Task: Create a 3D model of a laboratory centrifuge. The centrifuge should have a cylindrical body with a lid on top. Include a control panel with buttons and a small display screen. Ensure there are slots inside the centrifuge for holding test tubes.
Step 269:
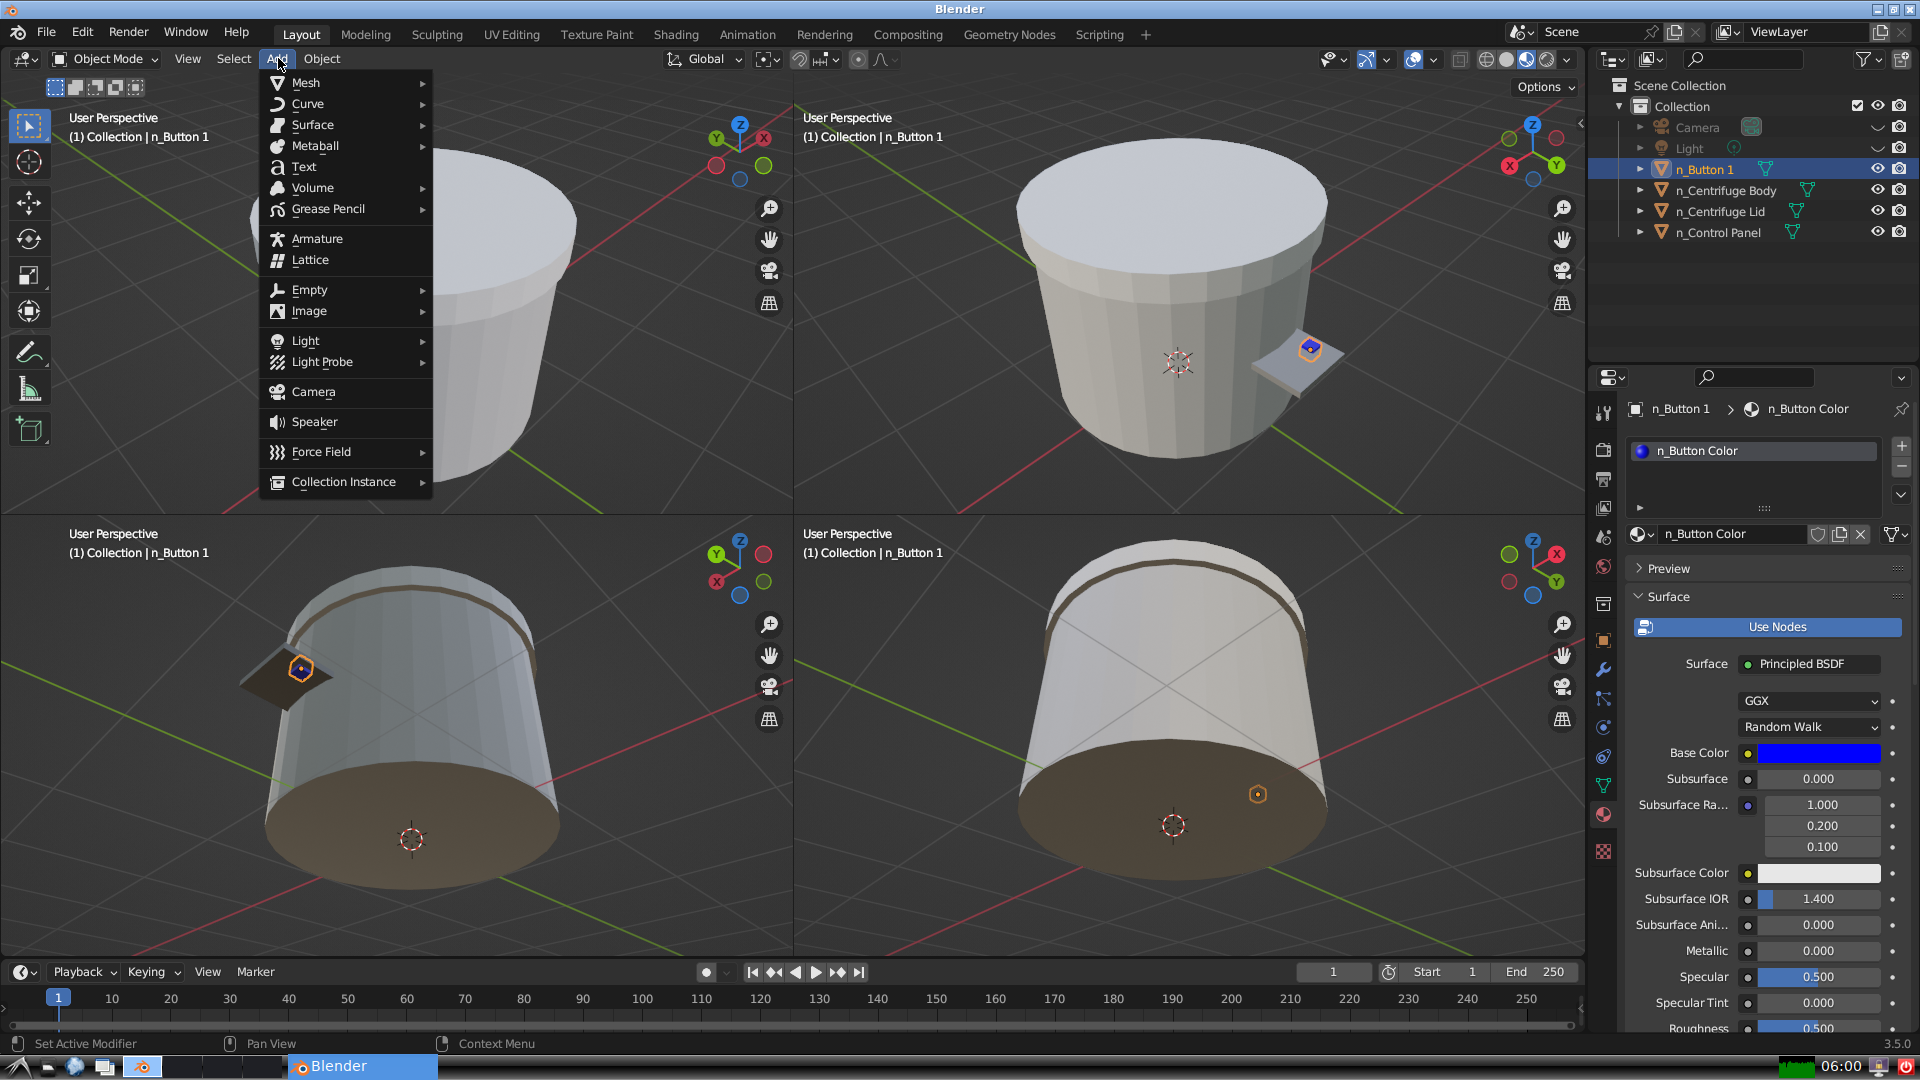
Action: {"mouse_move": [304, 82]}